Field crop: tomato
Growth stage: 1
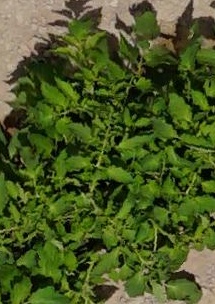
Species: tomato